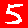
Digit: 5